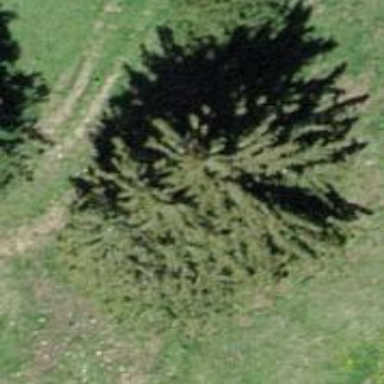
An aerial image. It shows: Needle-leaved tree in natural setting.